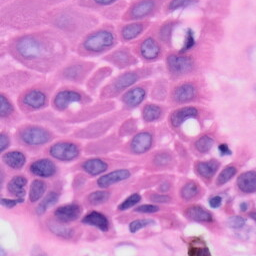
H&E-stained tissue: Skin